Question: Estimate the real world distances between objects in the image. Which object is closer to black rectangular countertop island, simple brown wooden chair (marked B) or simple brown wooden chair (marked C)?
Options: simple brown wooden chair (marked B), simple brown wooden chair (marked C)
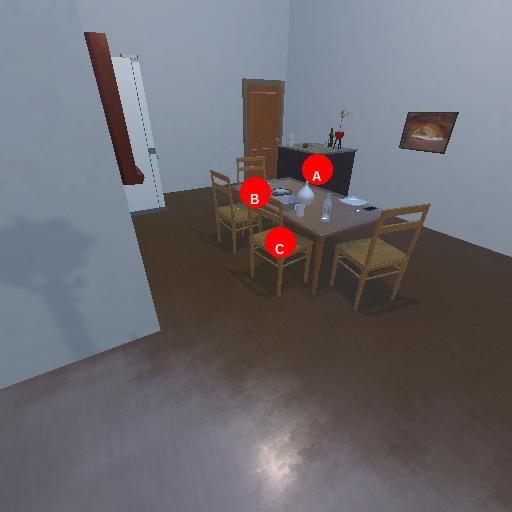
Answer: simple brown wooden chair (marked B)